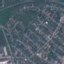
Land use / land cover class: Residential